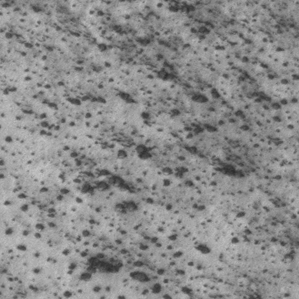
Label: frost